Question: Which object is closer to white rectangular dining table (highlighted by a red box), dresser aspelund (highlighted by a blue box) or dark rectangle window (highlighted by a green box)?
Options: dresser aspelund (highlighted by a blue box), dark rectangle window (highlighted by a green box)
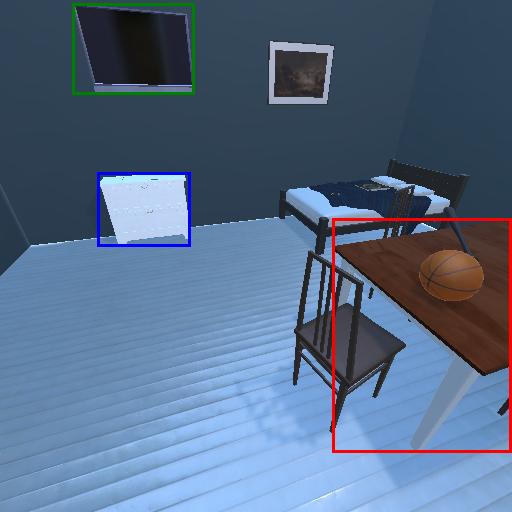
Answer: dresser aspelund (highlighted by a blue box)